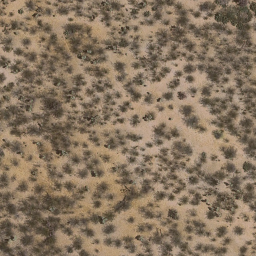
Label: chaparral